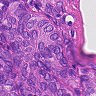
Metastatic tissue present: yes